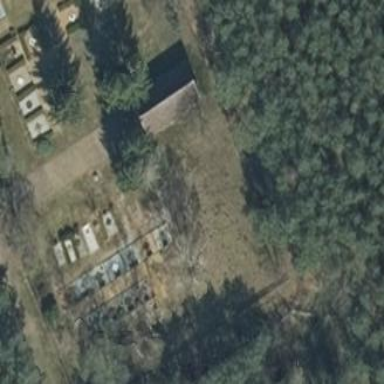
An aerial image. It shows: Cemetery.